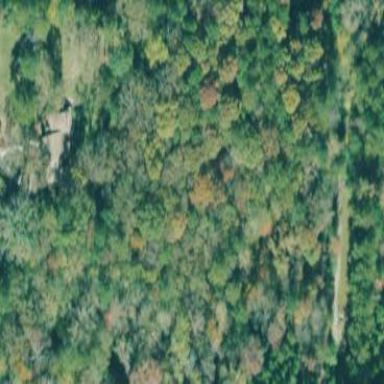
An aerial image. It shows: Serene woodland landscape.